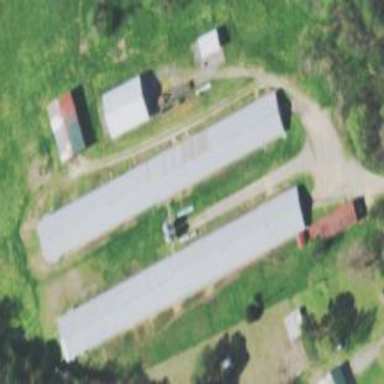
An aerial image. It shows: Poultry farmyard is depicted in the image.